Question: I have a JS '<script>' function and then a HTML'<form>' script and I am trying to implement them into my webpage side by side. However, When I implement them into the page they automatically put themselves one above the other as if there was a '<br>' in my script.
'''
<!DOCTYPE html>
<HTML>
<HEAD>
<TITLE>test</TITLE>
<BODY>
<script type="text/javascript" src="http://se-flair.appspot.com/<PHONE>.js"></script><form action="http://www.qrz.com/lookup" method="post" style="display:inline"><b>QRZ callsign lookup:</b> <input name="callsign" size="8" type="text" /> <input type="submit" value="Search" />&nbsp;</form>
</HTML>
'''
All of the information I have found says that I would need to download the '.js' from the server and modify some of its code and remove the '<br>'that may be inside it but I am not sure if there is any other way to do it.
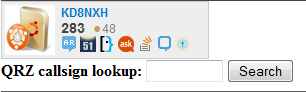
Answer: '''
<style>
.se-flair {
display: inline-block !important;
}
</style>
'''
Add this to your HTML and it's done.